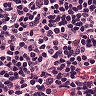
Metastatic tissue present: no